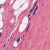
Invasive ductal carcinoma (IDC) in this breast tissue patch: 1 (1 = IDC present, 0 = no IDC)